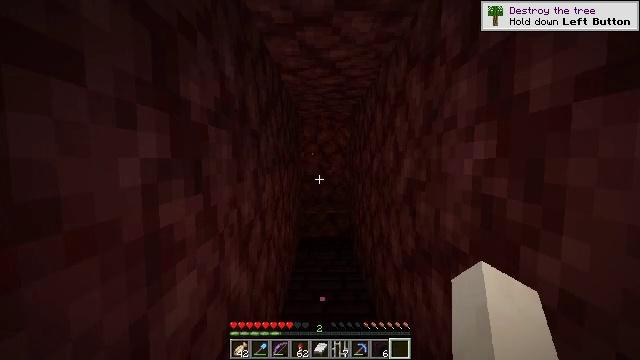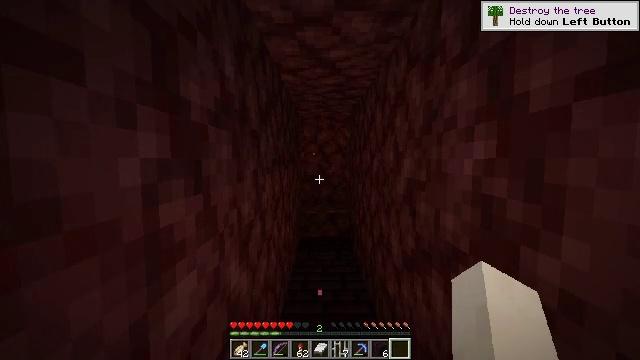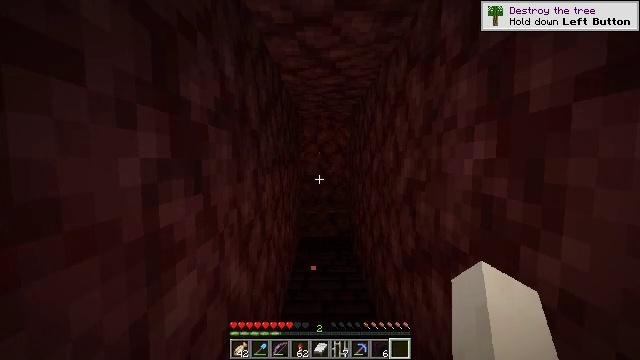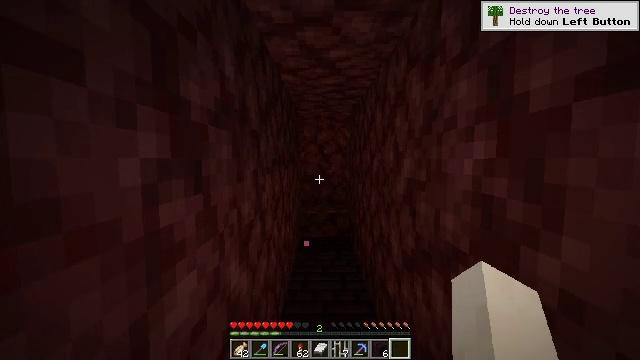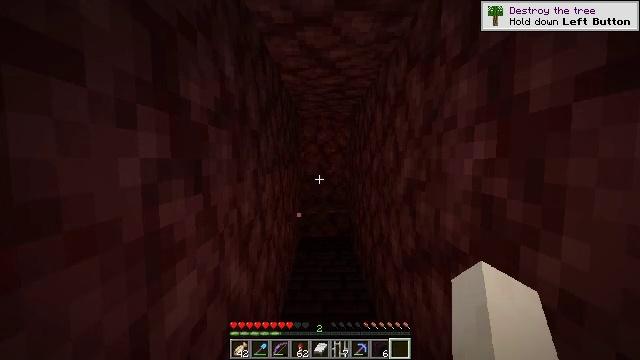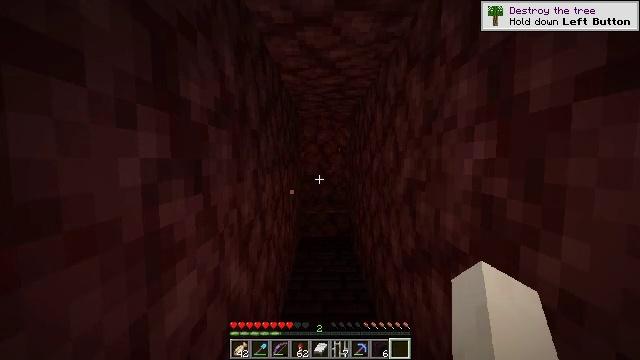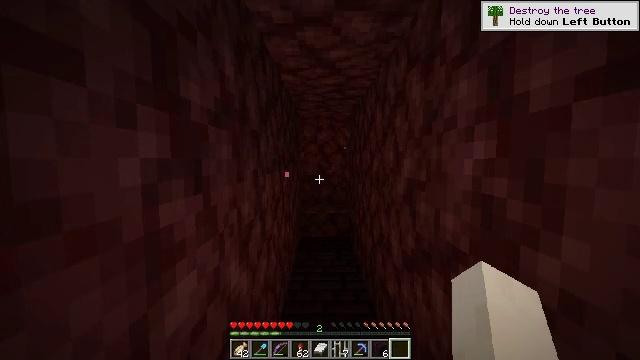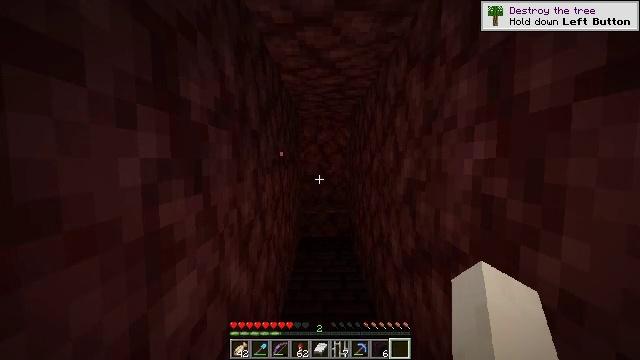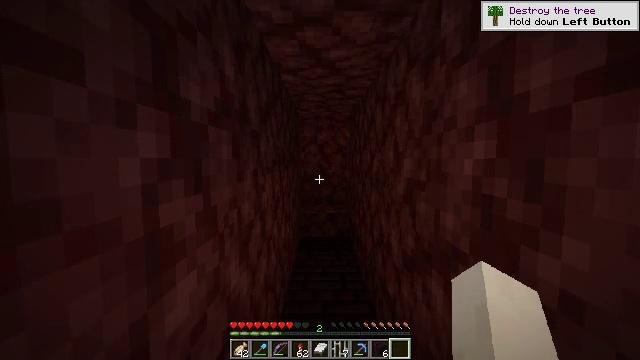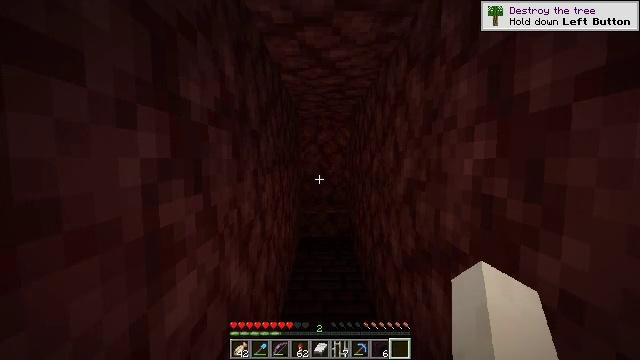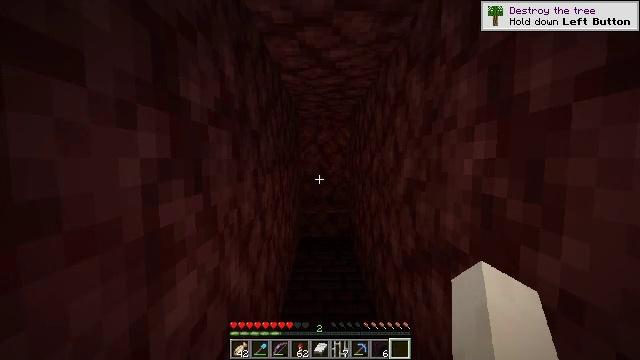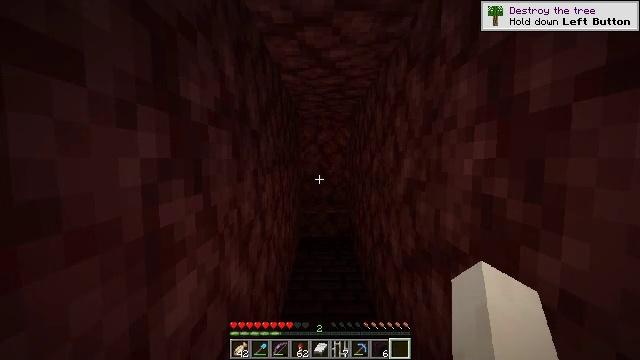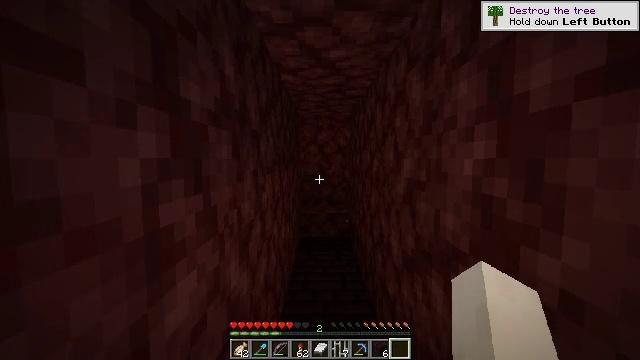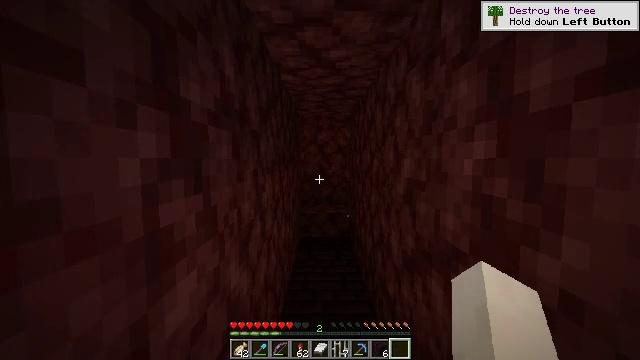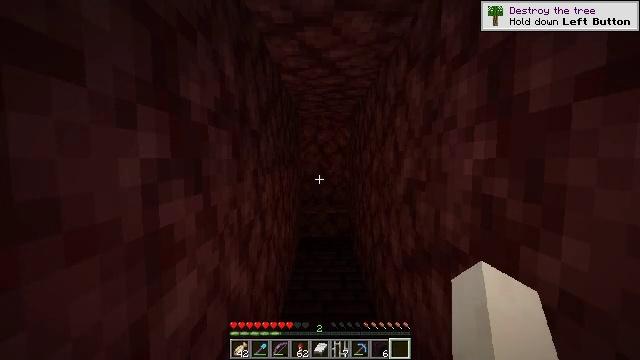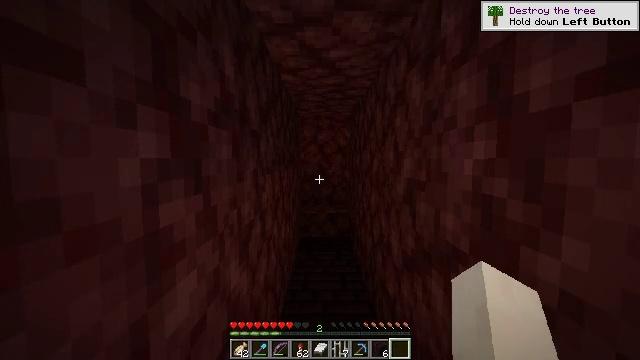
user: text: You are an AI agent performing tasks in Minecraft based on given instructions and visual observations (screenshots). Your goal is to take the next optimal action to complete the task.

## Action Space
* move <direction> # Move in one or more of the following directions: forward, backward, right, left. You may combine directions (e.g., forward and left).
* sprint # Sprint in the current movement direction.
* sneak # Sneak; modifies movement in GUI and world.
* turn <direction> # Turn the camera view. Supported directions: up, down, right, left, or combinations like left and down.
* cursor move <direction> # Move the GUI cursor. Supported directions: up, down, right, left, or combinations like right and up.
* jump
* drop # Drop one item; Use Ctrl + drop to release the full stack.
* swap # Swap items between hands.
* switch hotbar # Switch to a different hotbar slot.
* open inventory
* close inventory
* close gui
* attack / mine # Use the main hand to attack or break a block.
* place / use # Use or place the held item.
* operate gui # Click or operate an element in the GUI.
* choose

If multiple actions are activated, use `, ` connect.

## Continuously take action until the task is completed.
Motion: motion action
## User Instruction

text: Use the crafting table to make a nether brick slab.
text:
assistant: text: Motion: no_op
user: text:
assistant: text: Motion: no_op
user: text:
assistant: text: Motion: no_op
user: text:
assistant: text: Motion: no_op
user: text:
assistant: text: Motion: no_op
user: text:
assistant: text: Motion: no_op
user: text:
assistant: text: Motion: no_op
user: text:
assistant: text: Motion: no_op
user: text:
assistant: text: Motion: no_op
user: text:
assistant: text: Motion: no_op
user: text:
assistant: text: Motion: no_op
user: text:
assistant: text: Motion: no_op
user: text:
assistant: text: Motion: no_op
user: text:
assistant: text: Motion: no_op
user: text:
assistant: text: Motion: no_op
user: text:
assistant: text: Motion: no_op
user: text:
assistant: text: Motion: no_op
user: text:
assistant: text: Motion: no_op
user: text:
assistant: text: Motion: no_op
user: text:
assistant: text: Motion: no_op
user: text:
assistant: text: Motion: no_op
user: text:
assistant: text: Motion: no_op
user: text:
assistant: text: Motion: move forward
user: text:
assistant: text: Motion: move forward
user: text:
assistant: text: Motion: move forward
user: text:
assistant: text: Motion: move forward
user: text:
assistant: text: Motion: move forward
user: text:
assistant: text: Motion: move forward
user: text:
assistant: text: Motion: move forward
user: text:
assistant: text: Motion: move forward